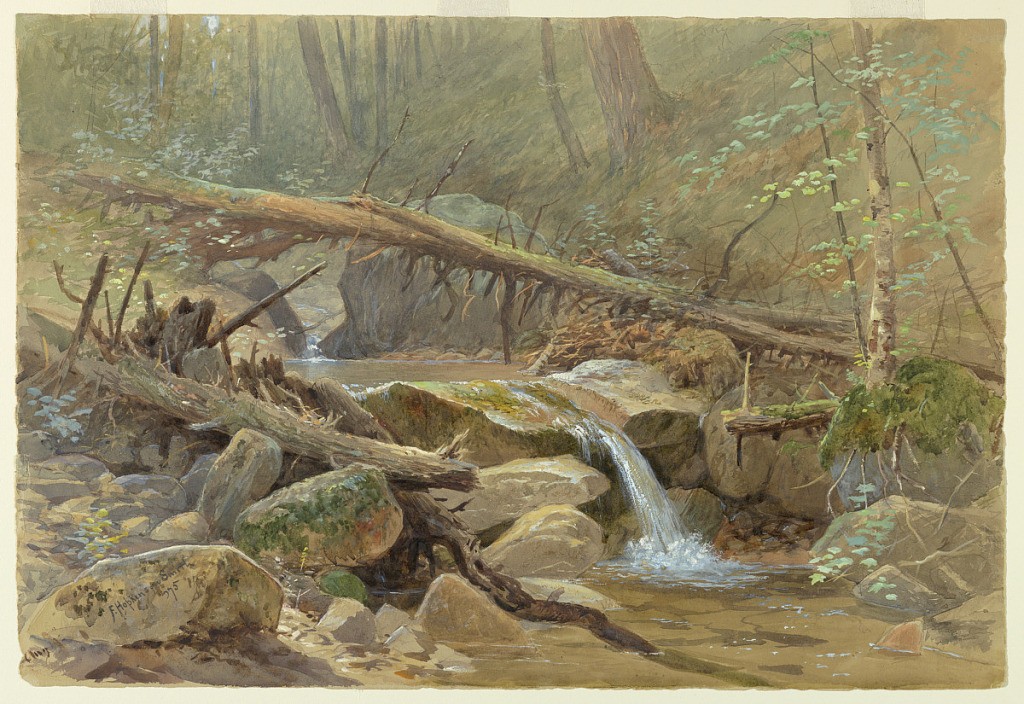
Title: Pool in the Woods
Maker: Francis Hopkinson Smith, American, 1838–1915
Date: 1875
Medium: Brush and watercolor, white gouache, graphite on tan paper
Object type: Drawing
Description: A stream in the woods, with a large tree fallen across it. Rocks in foreground, left and right, with a small waterfall between. This scene is probably in the White Mountains, New Hampshire.